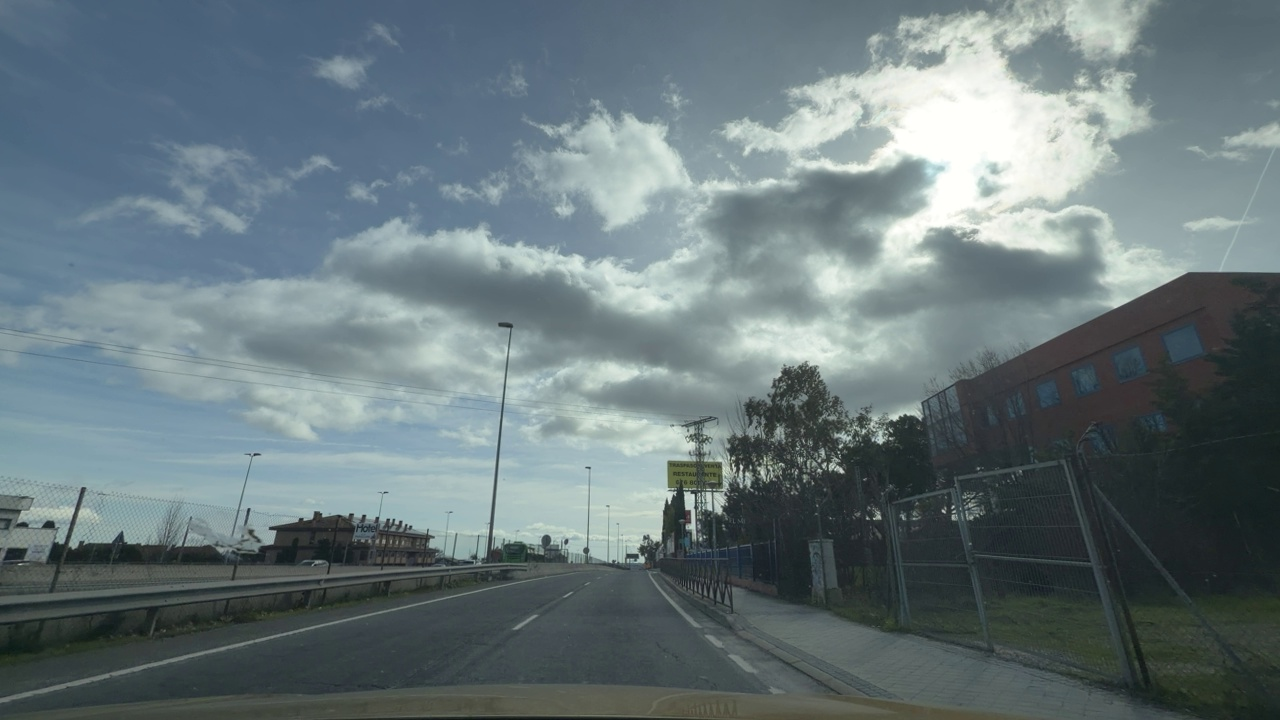
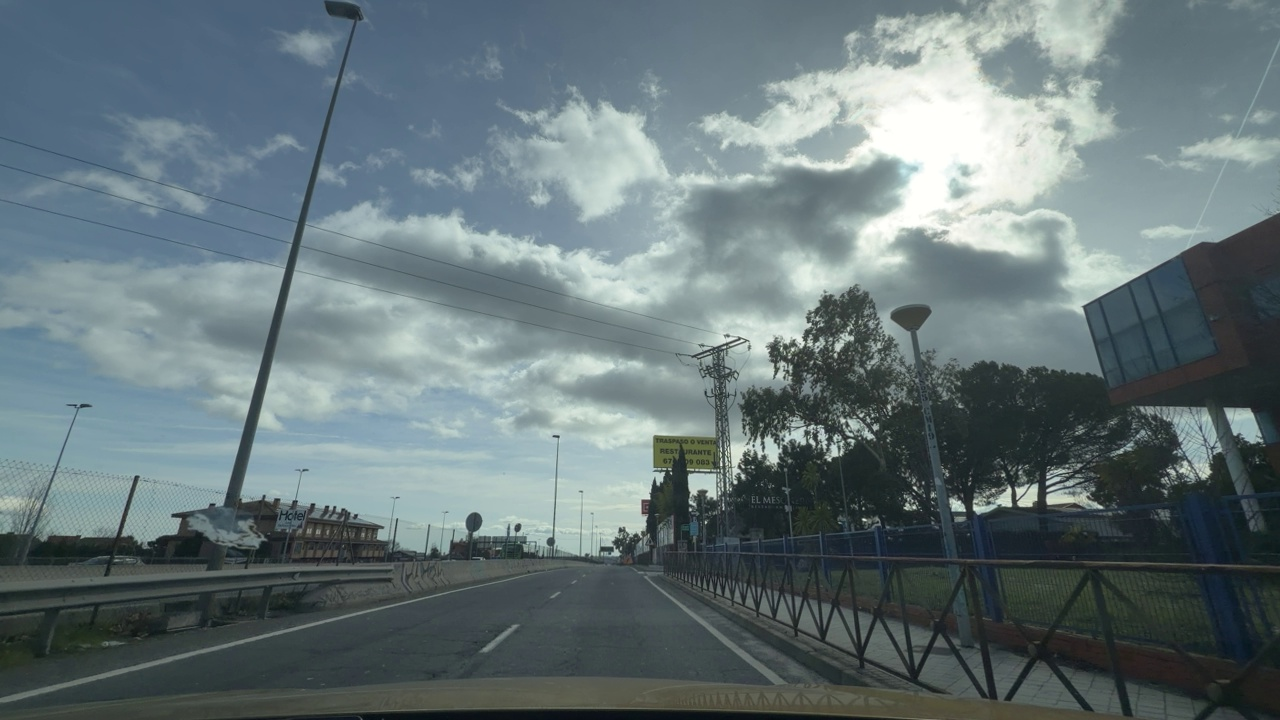
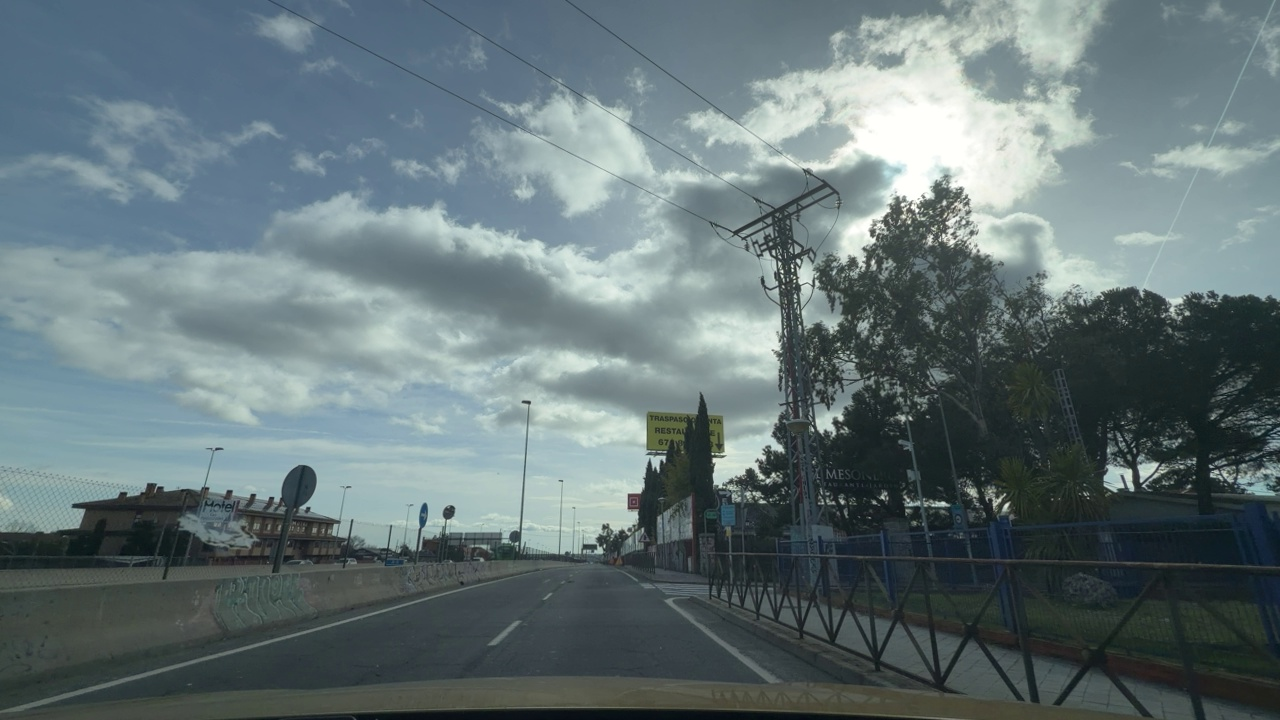
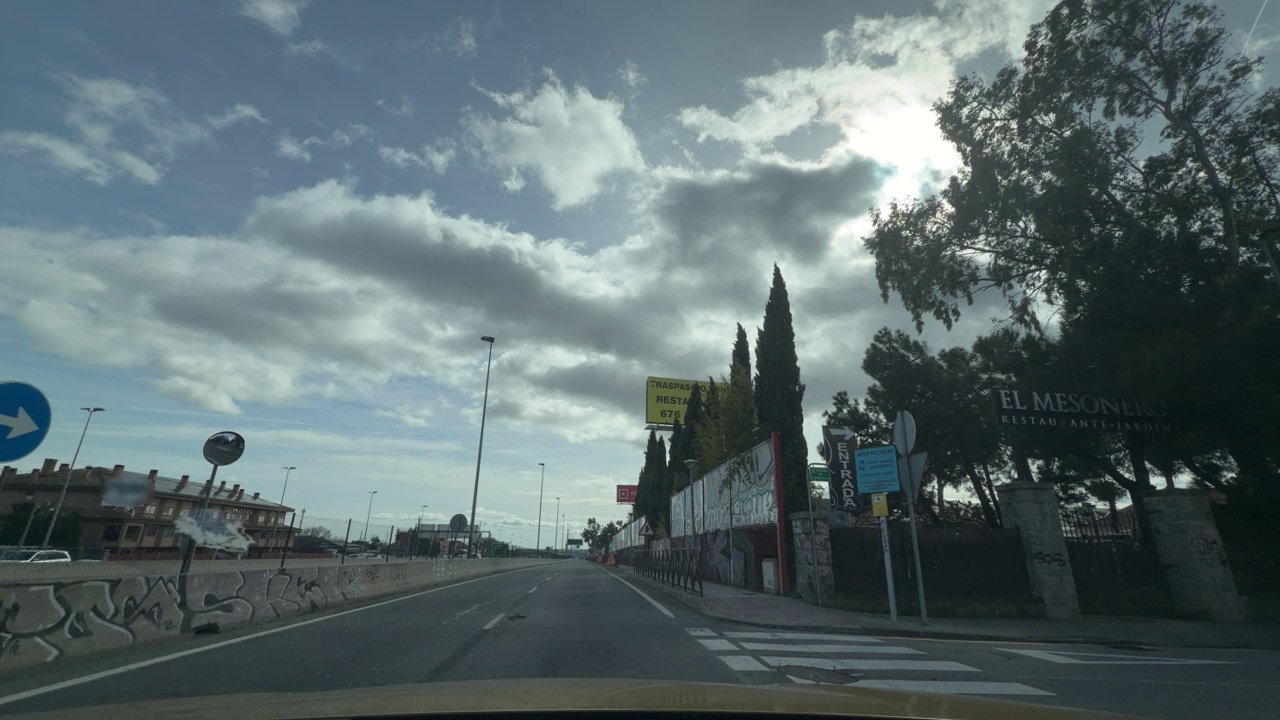
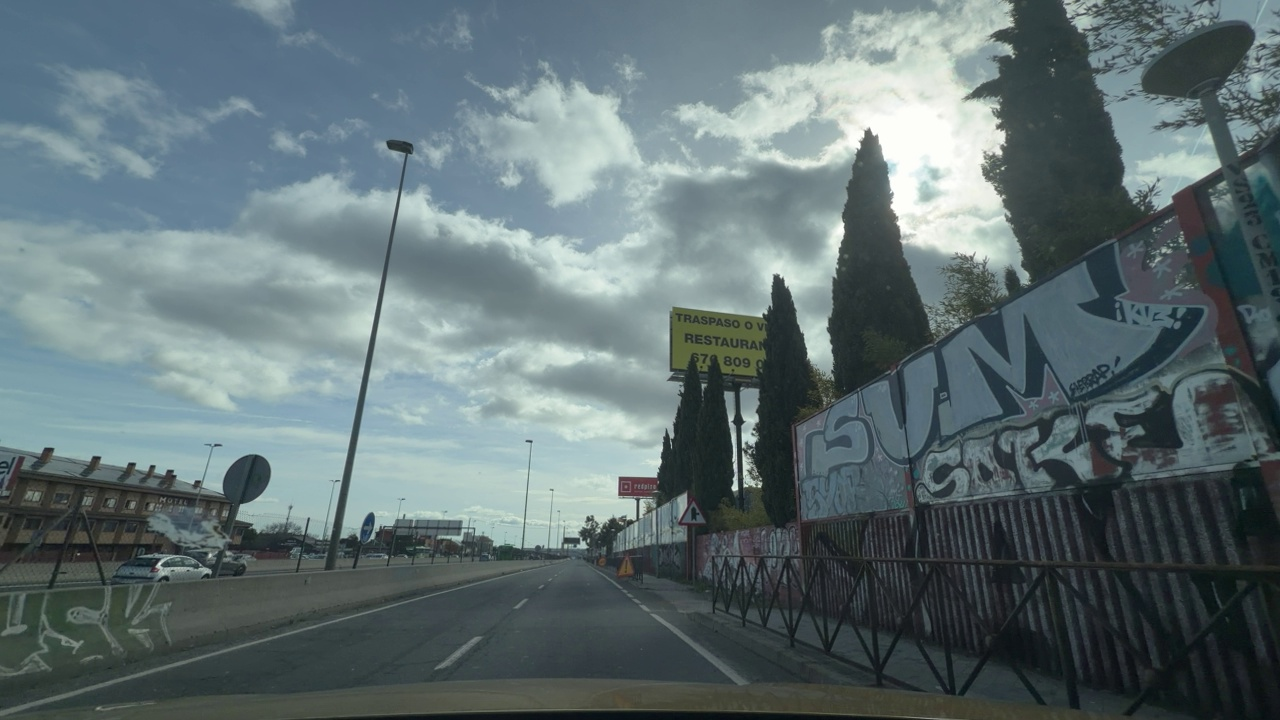
Situation: Construction site
Question: Are construction-related signs, cones, temporary signals, or closed lanes visible in the scene?
Answer: Yes
Reasoning: Construction-related warning signs are visible, indicating an upcoming work zone.

Situation: Construction site
Question: Are temporary yellow lane markings visible?
Answer: No
Reasoning: There are no temporary yellow lane markings visible yet, only standard road markings.

Situation: Construction site
Question: Are road workers visible on or near the roadway?
Answer: No
Reasoning: No workers are visible on or near the roadway.

Situation: Construction site
Question: Is the ego lane narrowed or laterally shifted due to construction elements?
Answer: No
Reasoning: The ego lane maintains its normal width and alignment, with no cones or barriers affecting it.

Situation: Construction site
Question: Is construction machinery or heavy equipment present near or within the roadway?
Answer: No
Reasoning: No construction machinery or heavy equipment is visible.

Situation: Construction site
Question: Is a temporary reduced speed limit sign visible in the scene?
Answer: Yes
Reasoning: A speed limit sign is visible, and in the context of construction signage it indicates a temporary reduced speed limit.